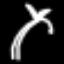
Label: palm tree